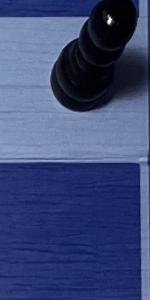
Label: Empty